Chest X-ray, AP view. Patient: 43 years old, sex F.
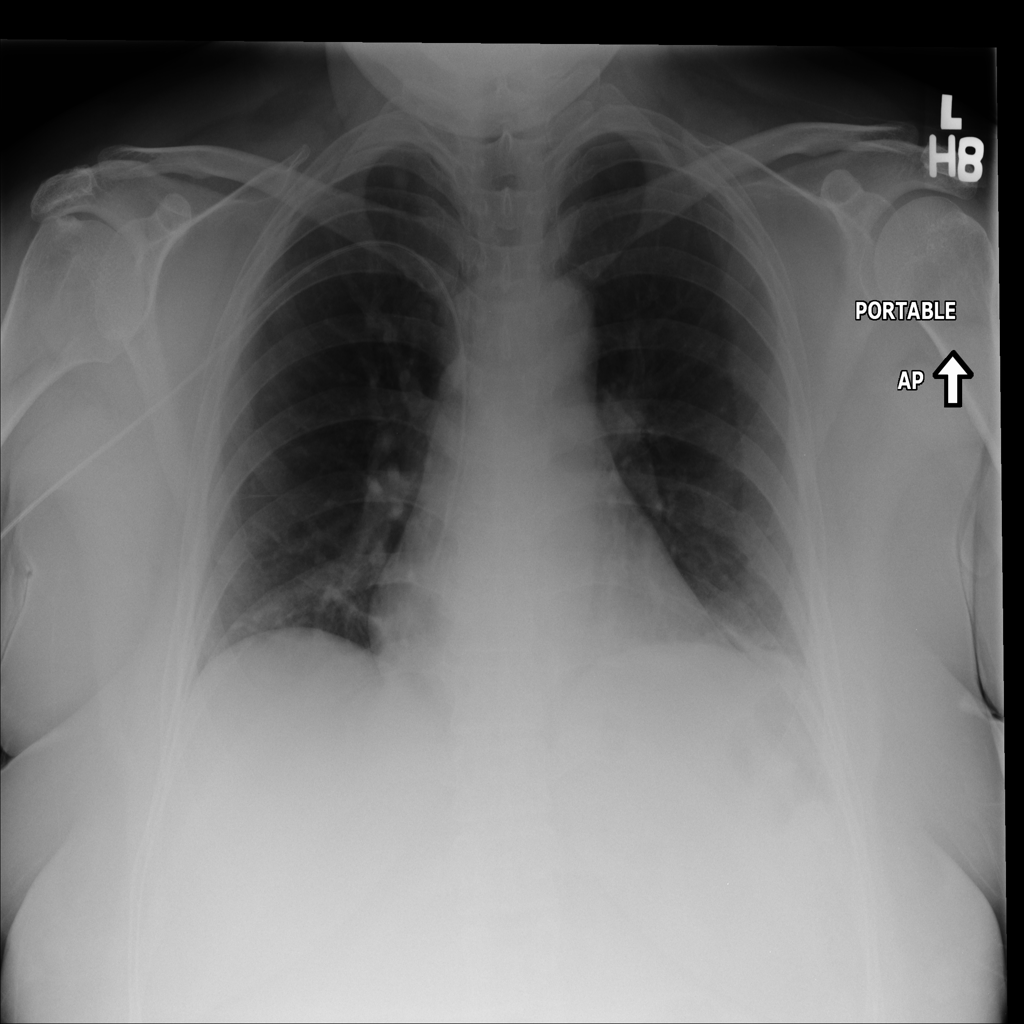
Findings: Infiltration